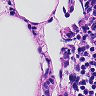
Metastatic tissue present: no